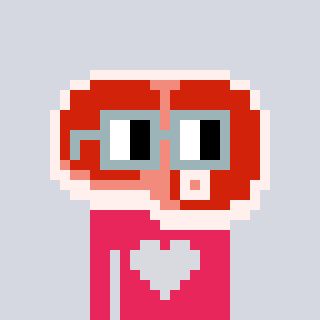
a pixel art character with square dark gray glasses, a steak-shaped head and a redpinkish-colored body on a cool background